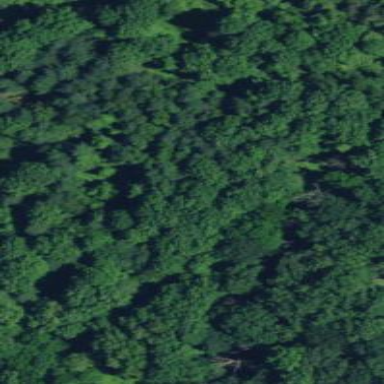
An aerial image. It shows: Woodland with evergreen needle-leaved trees.